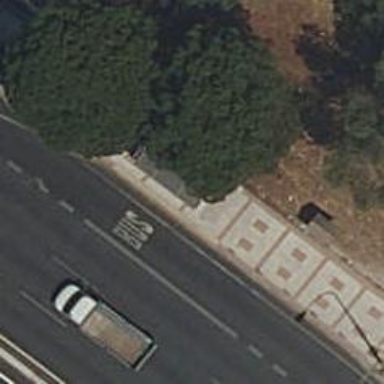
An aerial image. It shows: Bus stop with sheltered platform for public transport.